Field crop: tomato
Growth stage: 1
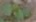
Species: solanum